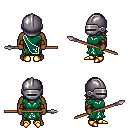
a pixel art fantasy rpg character, male body template, human, dark skin, sash dress, red pants, blonde long bangs hairstyle, metal helm, cloth bracers, gold boots, spear, four views (front, back, left, right), 2x2 character sprite sheet, small pixel art, hard edges, no anti-aliasing